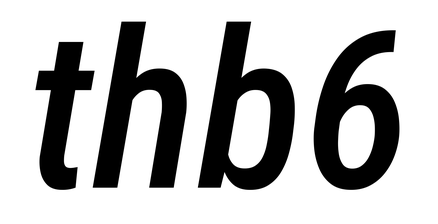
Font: Roboto-Italic_Condensed_Medium_Italic